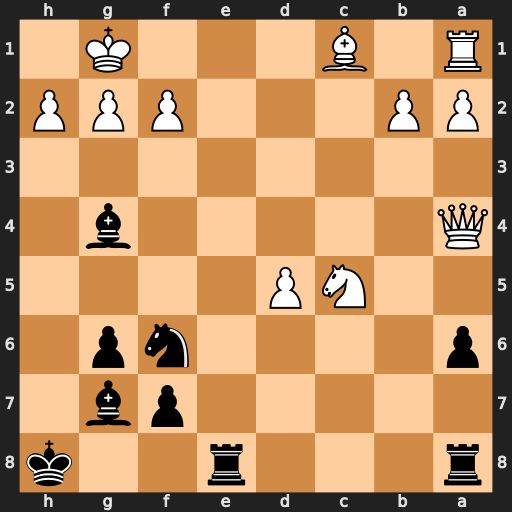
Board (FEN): r3r2k/5pb1/p4np1/2NP4/Q5b1/8/PP3PPP/R1B3K1
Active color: b
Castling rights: -
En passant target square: -
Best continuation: Re1#